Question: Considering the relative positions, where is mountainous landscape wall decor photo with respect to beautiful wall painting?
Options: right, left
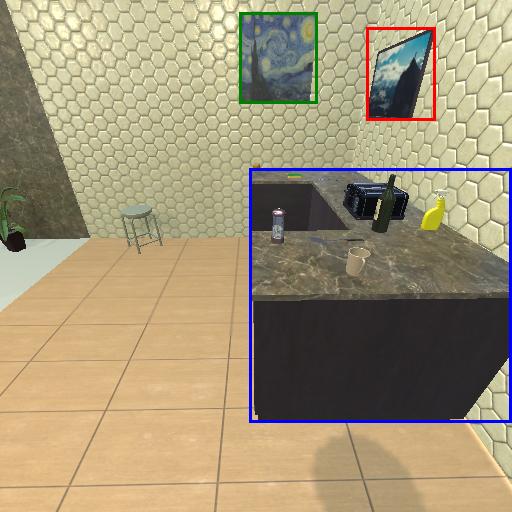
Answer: right